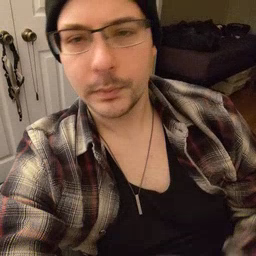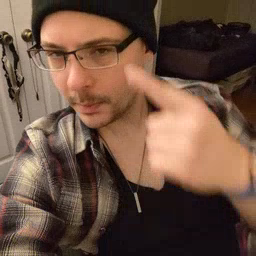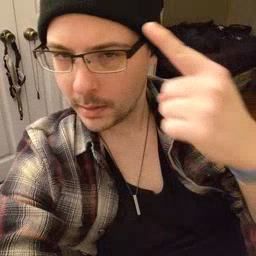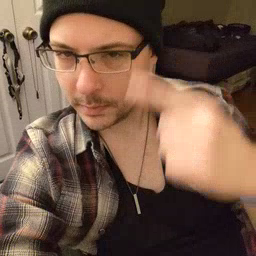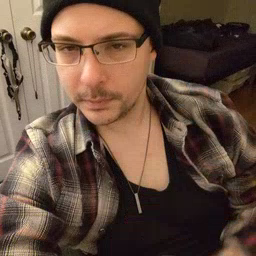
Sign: penny